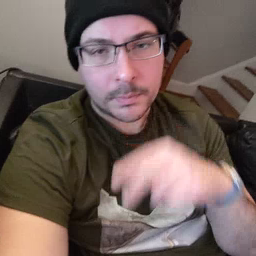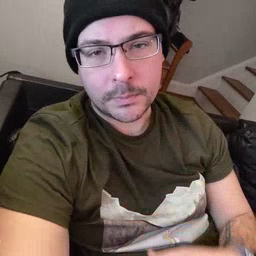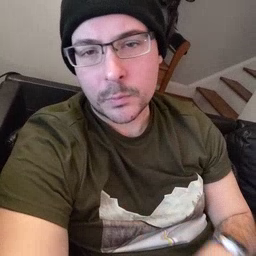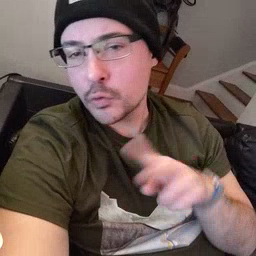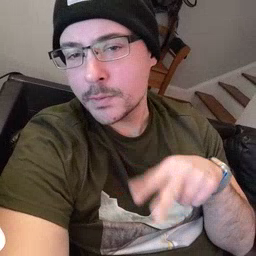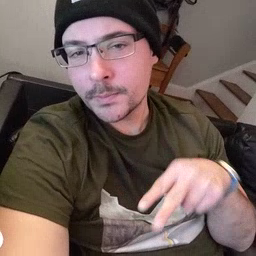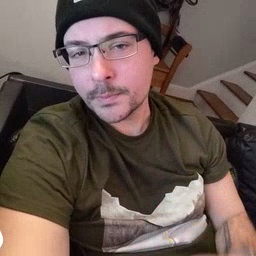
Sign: read